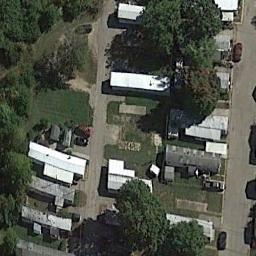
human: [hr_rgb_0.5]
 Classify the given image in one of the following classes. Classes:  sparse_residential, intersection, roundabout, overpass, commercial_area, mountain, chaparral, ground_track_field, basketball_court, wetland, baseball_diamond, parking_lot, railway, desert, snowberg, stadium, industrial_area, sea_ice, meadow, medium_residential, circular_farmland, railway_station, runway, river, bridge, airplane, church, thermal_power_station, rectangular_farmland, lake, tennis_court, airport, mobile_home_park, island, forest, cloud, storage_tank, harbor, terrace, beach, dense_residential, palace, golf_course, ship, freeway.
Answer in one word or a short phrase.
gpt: mobile_home_park